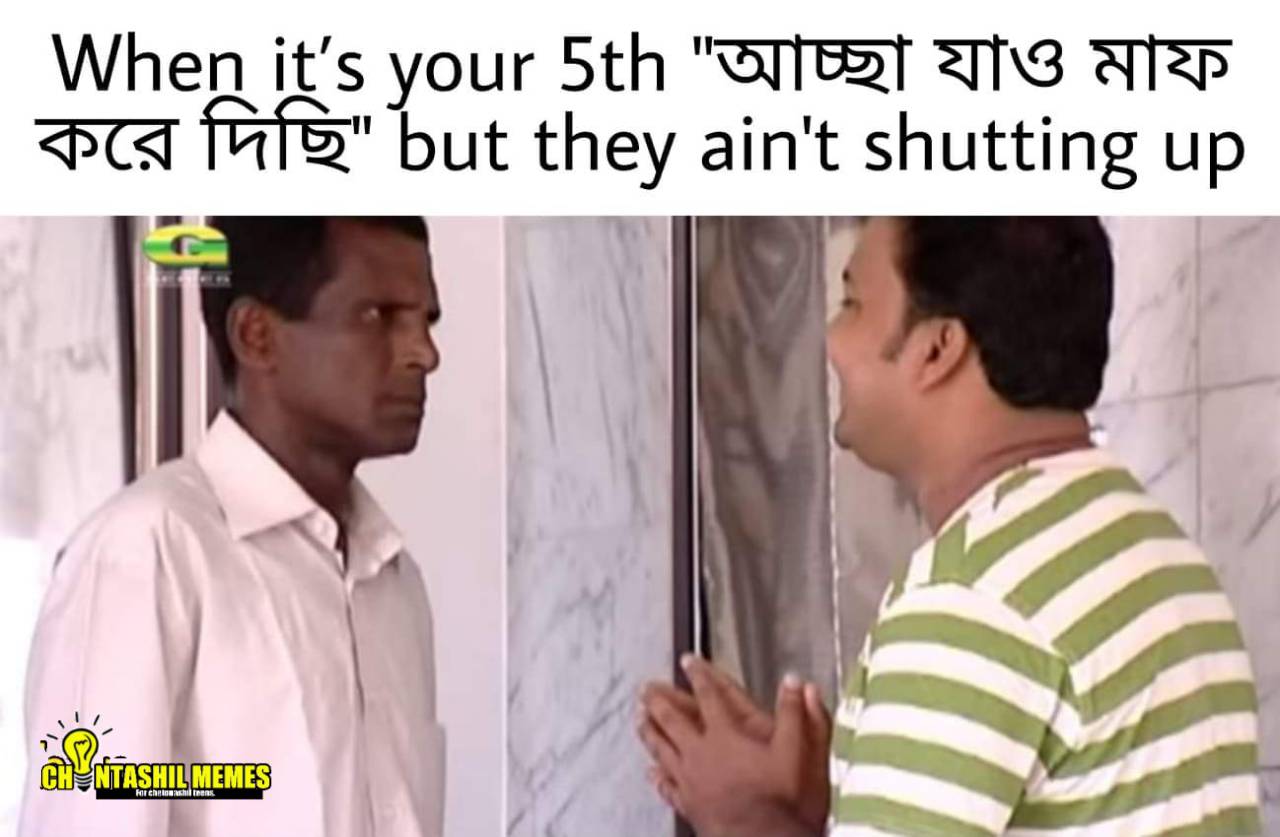
Caption: When it's your 5th  "আচ্ছা যাও মাফ করে দিছি"  but they ain't shutting up
Label: non-hate